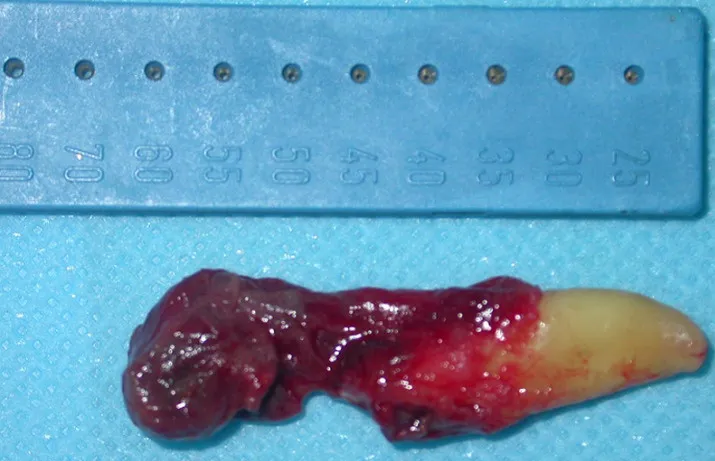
enucleated specimen.
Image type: medical_photograph (other_medical_photograph)